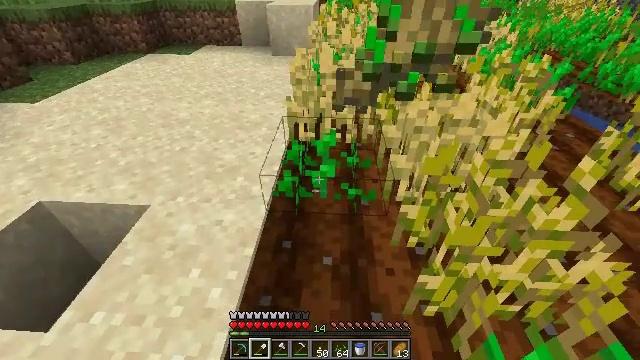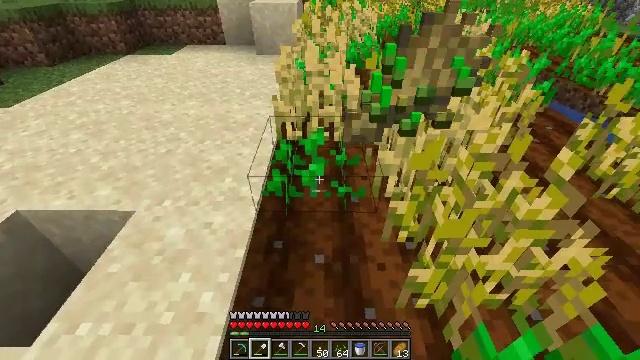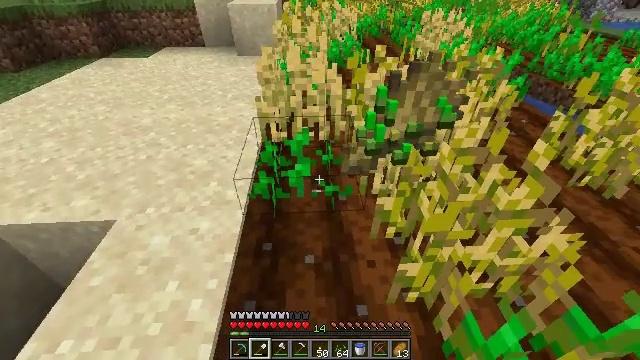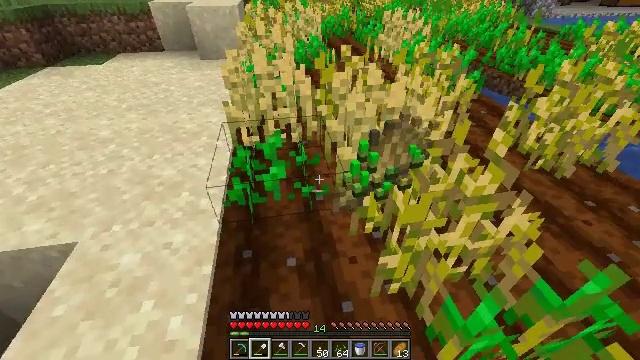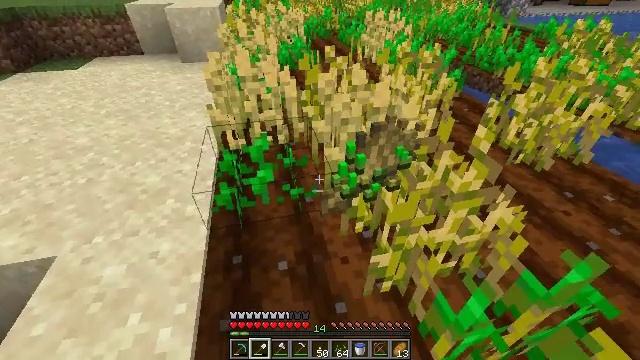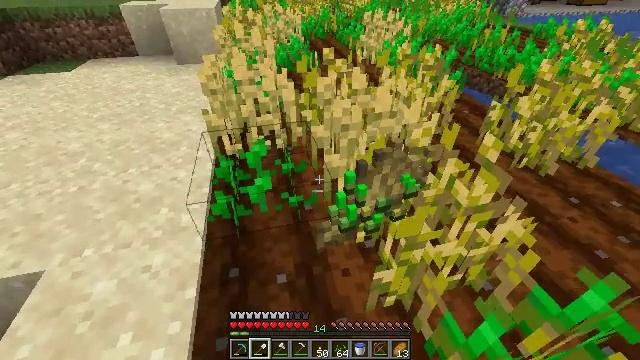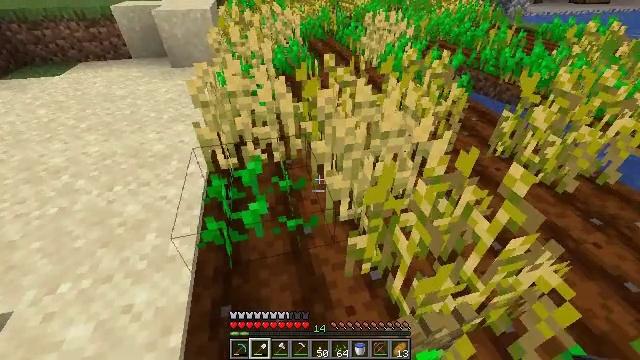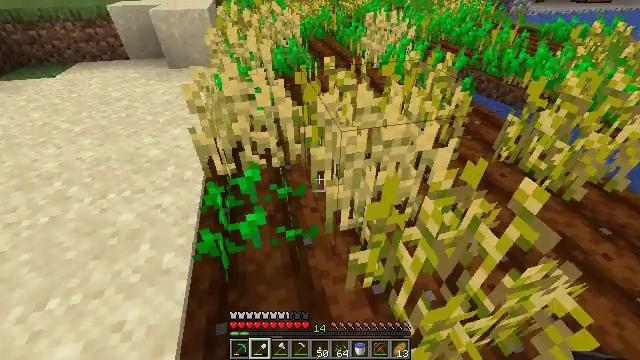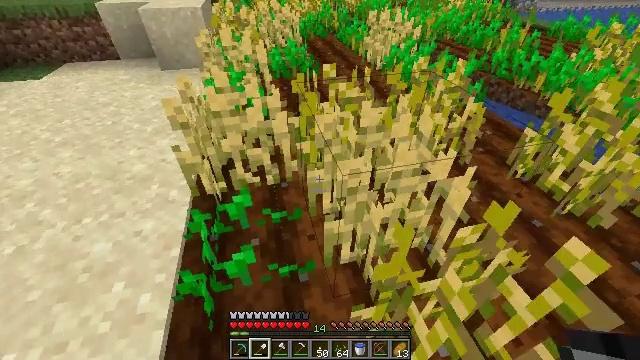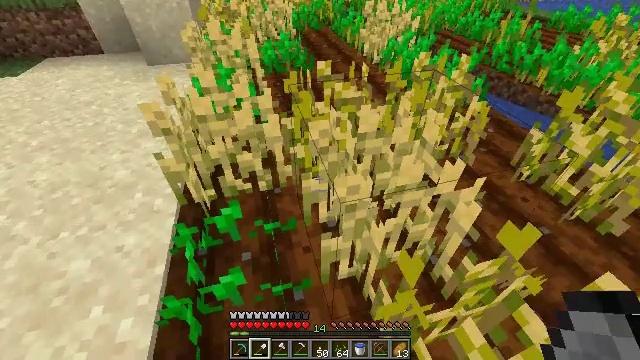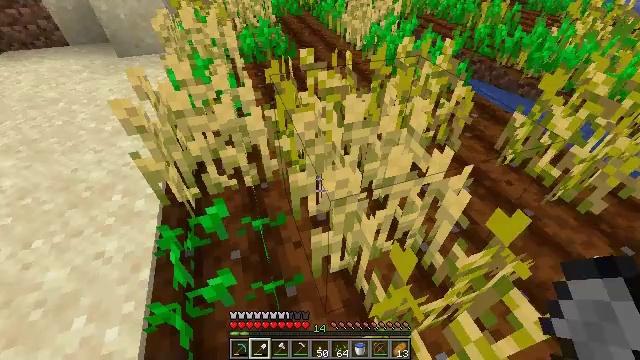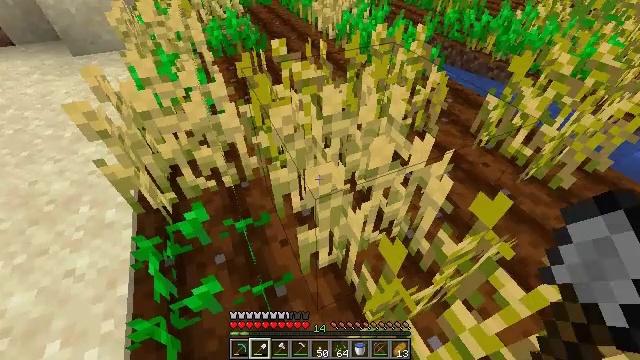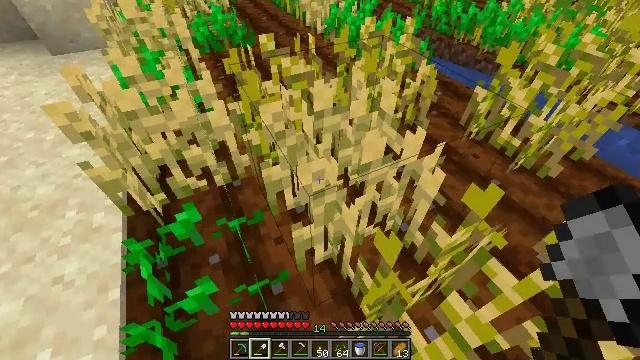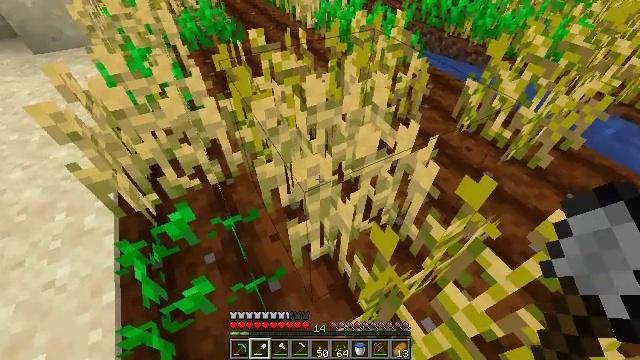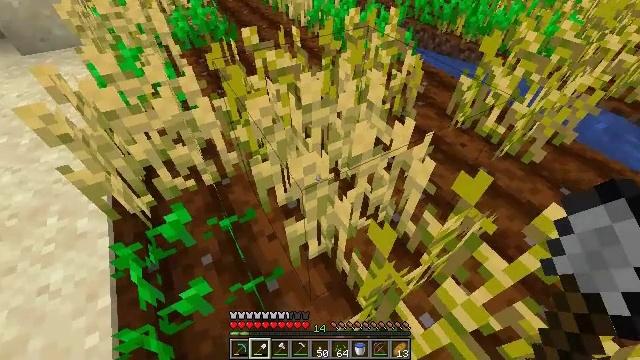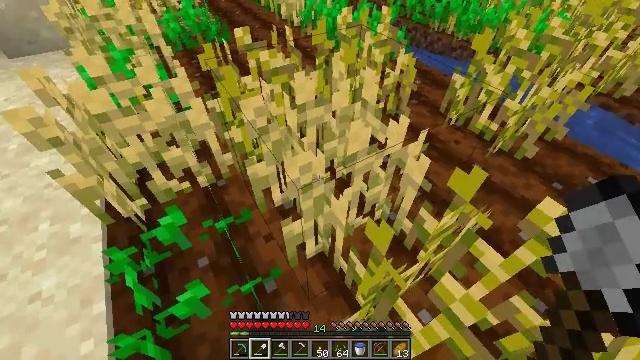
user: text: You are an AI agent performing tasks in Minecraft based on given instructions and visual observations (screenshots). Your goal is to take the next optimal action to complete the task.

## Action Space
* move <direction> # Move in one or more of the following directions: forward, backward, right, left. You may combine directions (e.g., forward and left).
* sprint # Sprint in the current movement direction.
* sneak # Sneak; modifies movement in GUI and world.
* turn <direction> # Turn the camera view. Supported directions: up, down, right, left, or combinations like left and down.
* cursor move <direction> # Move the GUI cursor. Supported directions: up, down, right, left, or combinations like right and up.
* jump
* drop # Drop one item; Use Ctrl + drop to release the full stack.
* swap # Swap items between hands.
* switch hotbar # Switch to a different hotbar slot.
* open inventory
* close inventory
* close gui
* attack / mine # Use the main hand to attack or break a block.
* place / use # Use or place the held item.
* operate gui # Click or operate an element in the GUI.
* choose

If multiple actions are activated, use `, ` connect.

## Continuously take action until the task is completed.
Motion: motion action
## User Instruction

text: Break the mature wheat plants.
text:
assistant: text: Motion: turn right
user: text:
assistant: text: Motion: turn right
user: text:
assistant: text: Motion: turn right
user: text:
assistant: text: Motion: move forward, turn right
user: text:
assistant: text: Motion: move forward
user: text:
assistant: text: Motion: move forward
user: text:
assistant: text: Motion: move forward
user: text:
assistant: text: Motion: move forward
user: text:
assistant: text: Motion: turn right and down
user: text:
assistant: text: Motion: turn right and down
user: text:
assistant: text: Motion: turn right and down
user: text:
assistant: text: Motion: turn right
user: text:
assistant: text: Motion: turn right
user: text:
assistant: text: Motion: turn right
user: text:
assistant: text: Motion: turn right
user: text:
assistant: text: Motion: no_op
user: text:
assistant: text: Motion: no_op
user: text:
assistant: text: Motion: turn up
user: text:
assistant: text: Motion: no_op
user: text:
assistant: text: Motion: no_op
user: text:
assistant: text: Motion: attack / mine
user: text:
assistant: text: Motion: attack / mine
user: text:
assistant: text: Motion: turn left, attack / mine
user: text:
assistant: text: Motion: turn left
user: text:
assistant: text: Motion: move forward, turn left
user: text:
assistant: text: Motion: move forward, turn left
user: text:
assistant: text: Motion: move forward, turn left
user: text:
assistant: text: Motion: move forward, turn left
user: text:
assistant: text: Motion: no_op
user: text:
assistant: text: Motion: no_op